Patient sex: F
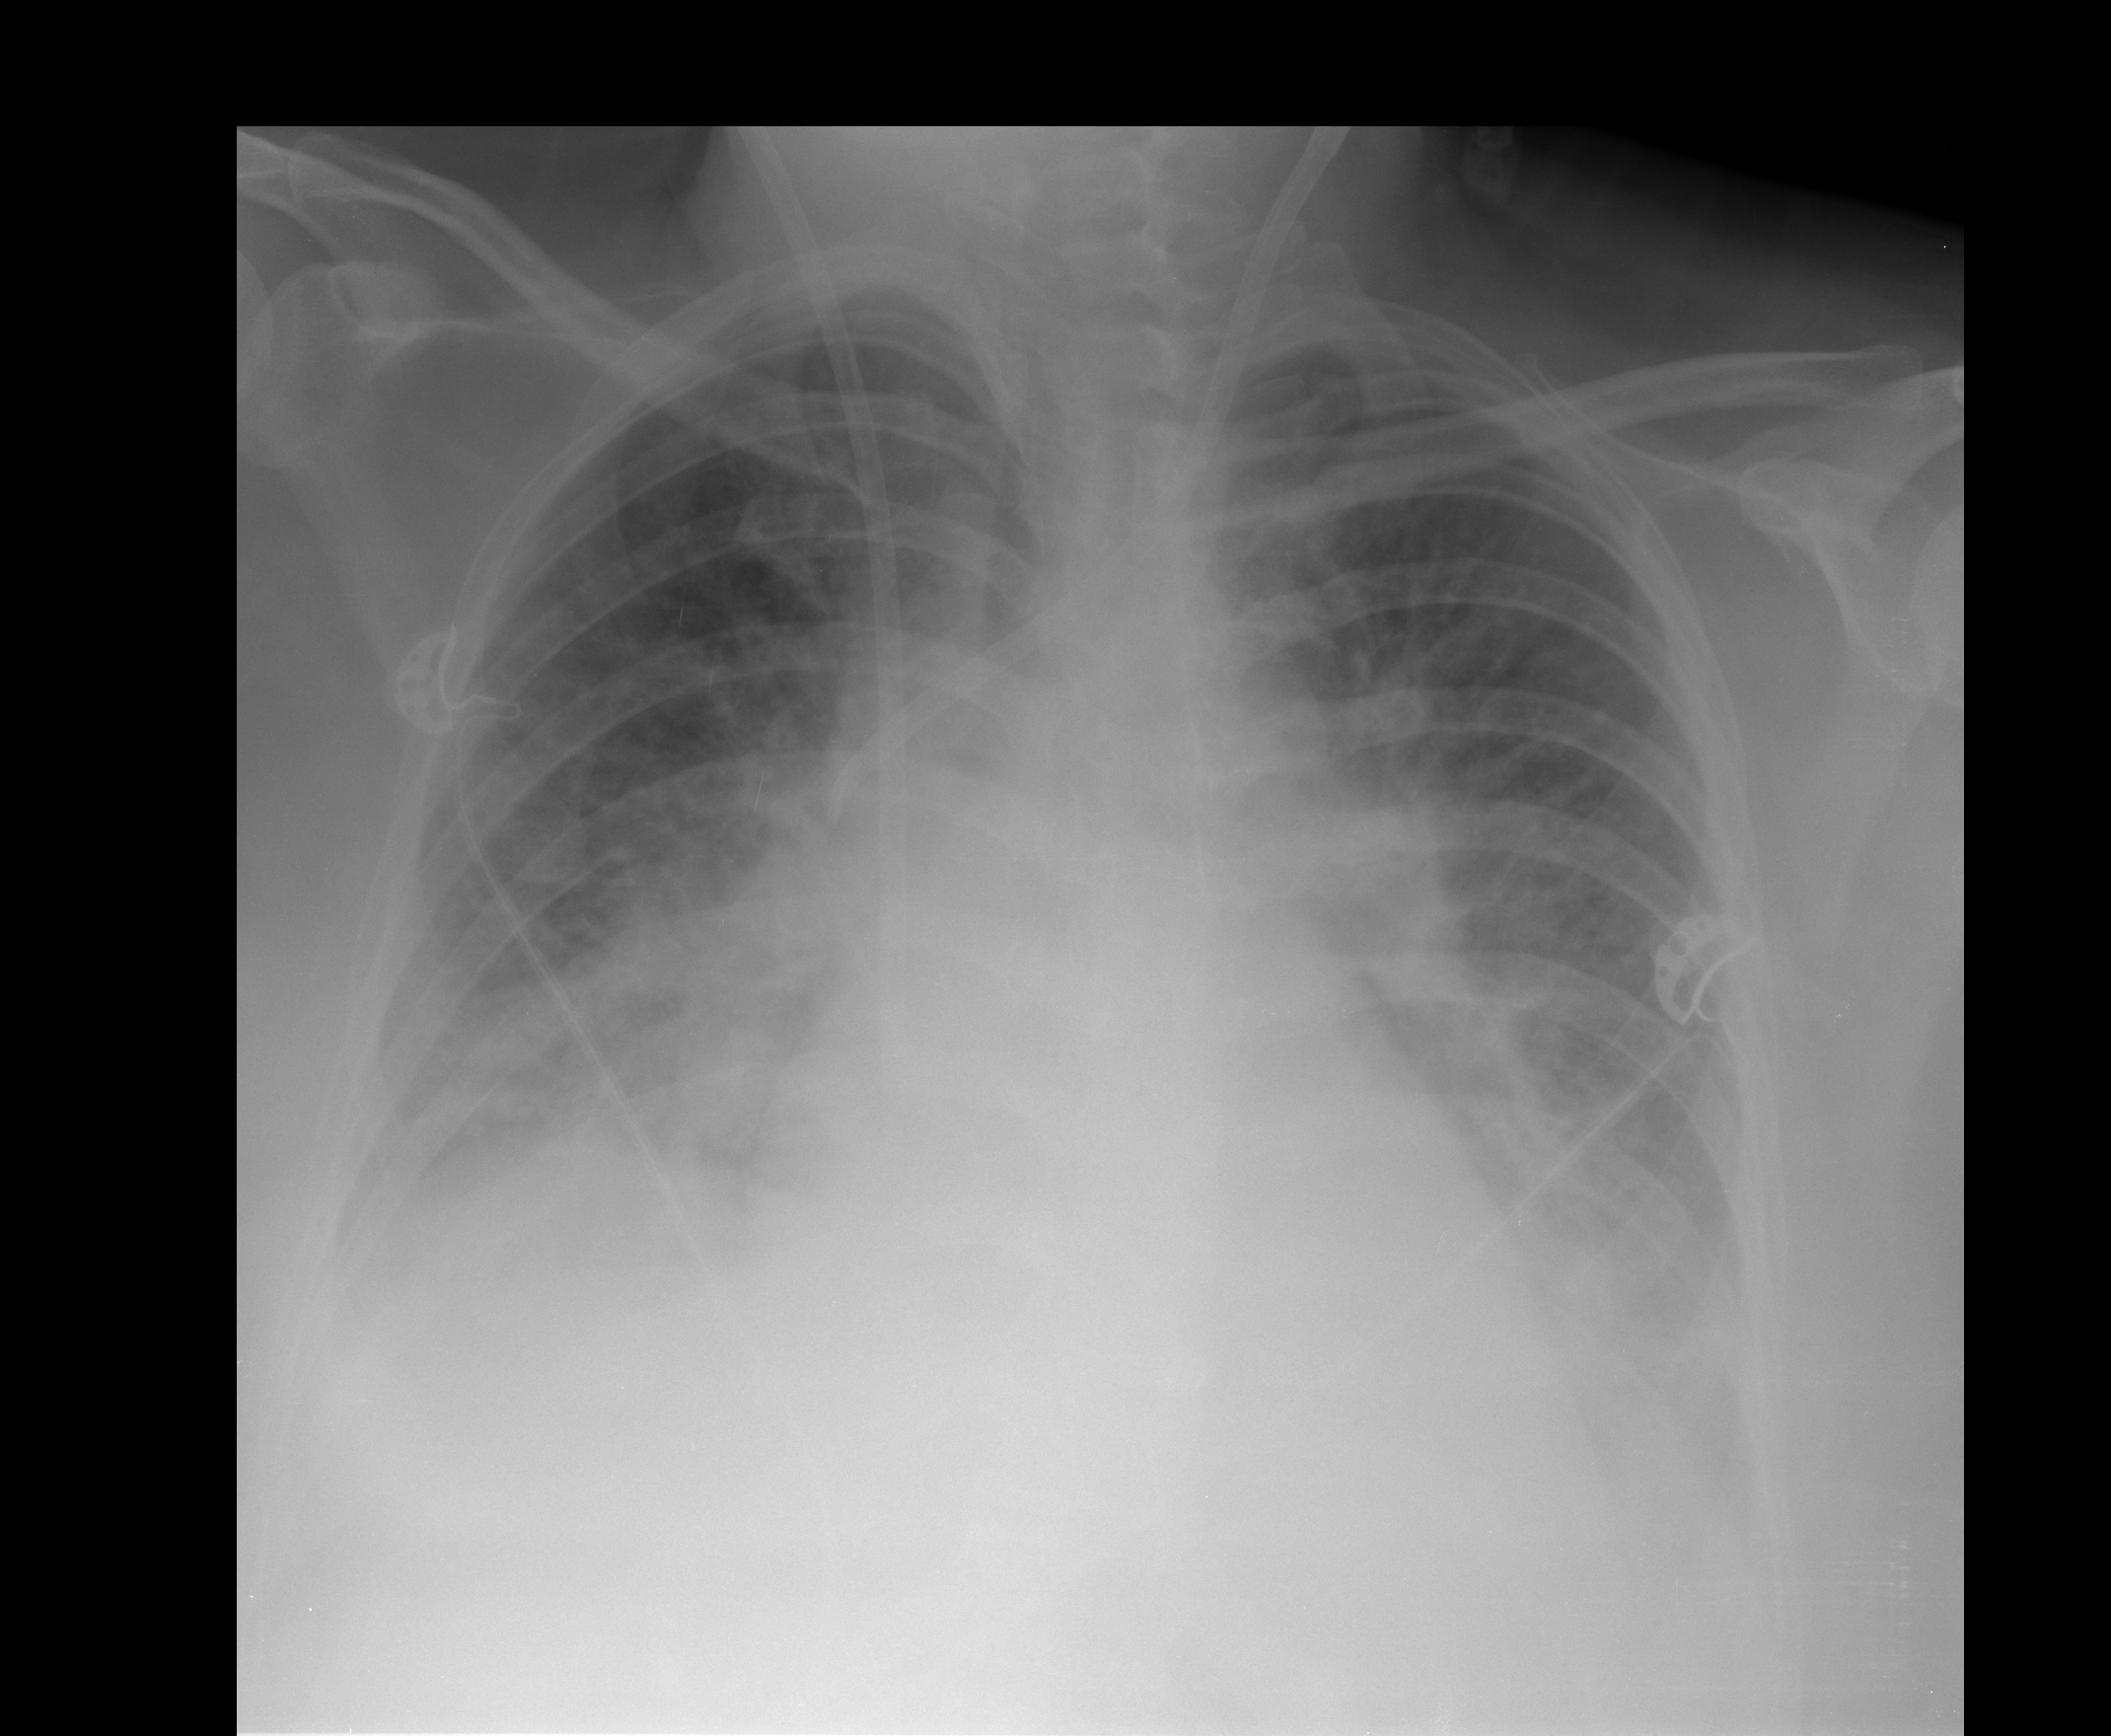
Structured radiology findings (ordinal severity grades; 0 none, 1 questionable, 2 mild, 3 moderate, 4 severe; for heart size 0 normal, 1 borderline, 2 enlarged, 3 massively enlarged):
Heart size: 2
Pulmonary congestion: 3
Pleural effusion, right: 2
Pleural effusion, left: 2
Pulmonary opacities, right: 0
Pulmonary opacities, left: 0
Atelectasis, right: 2
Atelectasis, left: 2